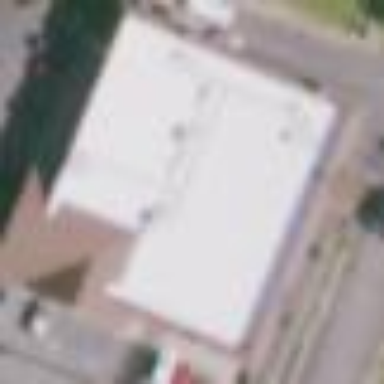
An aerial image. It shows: Pharmacy building.